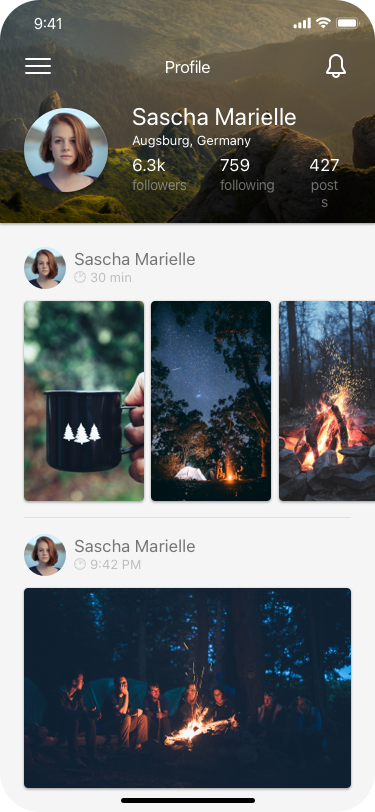
Text in this UI design:
Sascha Marielle
Sascha Marielle
posts
427
following
759
followers
6.3k
Sascha Marielle
Augsburg, Germany
Profile